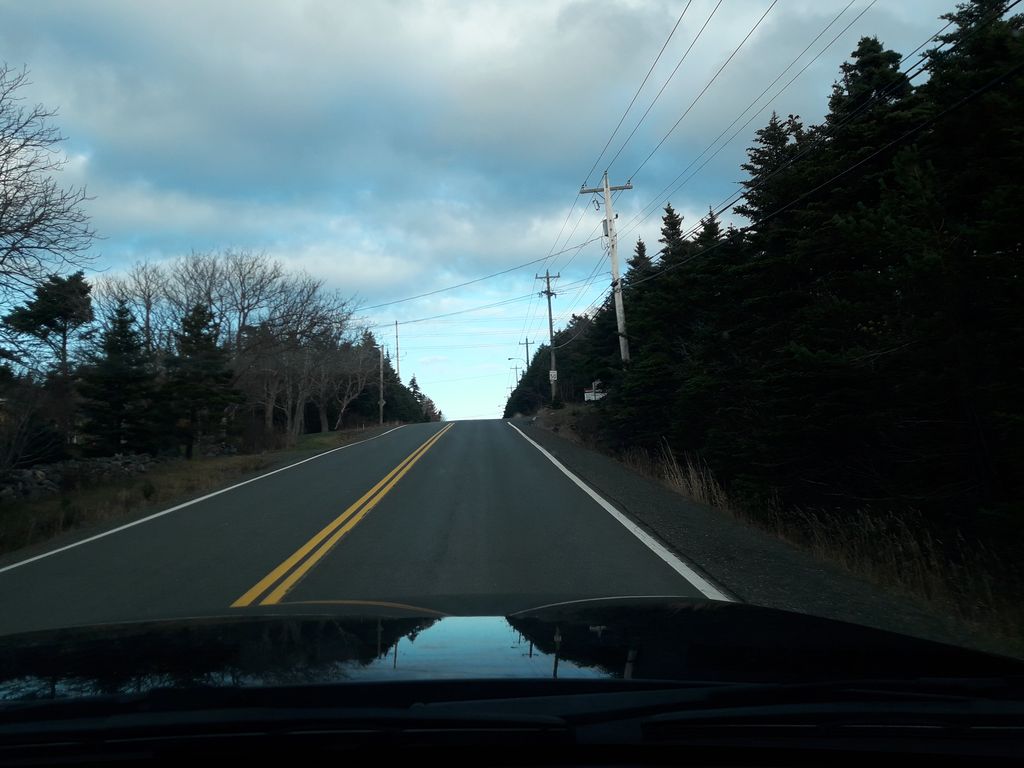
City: st_johns